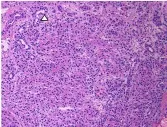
Patient 1. X20 original magnification] composed of localized increases in endocrine tissue with occasional ducts (arrowhead) [ H&E, x200 original magnification.
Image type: pathology (h&e)